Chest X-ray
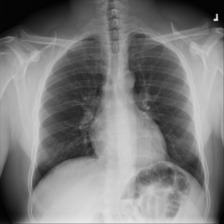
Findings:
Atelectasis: negative
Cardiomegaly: negative
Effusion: negative
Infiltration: negative
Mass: negative
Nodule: negative
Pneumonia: negative
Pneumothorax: negative
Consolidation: negative
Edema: negative
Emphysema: negative
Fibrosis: negative
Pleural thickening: negative
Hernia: negative